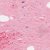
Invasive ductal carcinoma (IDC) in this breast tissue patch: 0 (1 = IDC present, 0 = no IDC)